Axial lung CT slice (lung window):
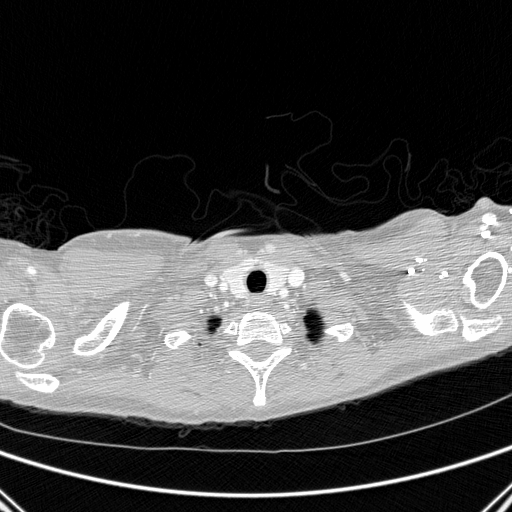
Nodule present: no